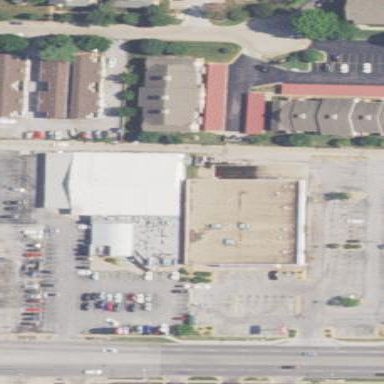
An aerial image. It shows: Building used as fitness center.